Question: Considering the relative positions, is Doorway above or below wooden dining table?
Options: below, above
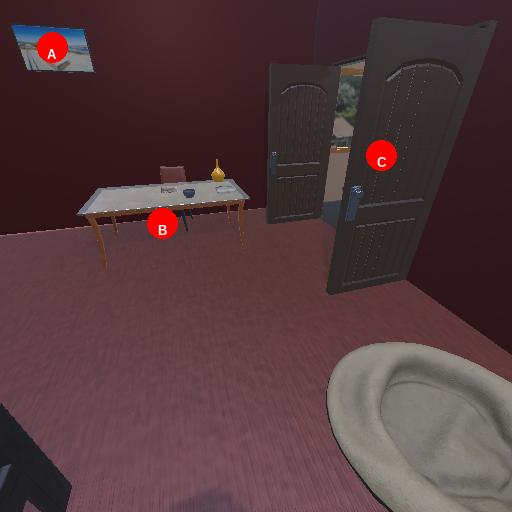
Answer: below